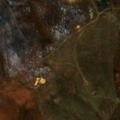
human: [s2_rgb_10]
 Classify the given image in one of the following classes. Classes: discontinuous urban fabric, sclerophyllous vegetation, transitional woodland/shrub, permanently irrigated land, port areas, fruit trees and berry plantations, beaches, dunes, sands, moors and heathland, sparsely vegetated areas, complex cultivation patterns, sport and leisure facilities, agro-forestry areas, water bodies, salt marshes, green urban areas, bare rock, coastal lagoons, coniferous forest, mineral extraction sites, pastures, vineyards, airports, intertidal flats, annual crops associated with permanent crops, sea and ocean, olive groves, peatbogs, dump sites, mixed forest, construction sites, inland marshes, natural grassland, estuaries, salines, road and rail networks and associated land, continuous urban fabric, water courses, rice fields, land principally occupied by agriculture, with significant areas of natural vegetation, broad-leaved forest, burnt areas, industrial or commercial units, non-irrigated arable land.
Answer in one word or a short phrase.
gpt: non-irrigated arable land, broad-leaved forest, natural grassland, transitional woodland/shrub